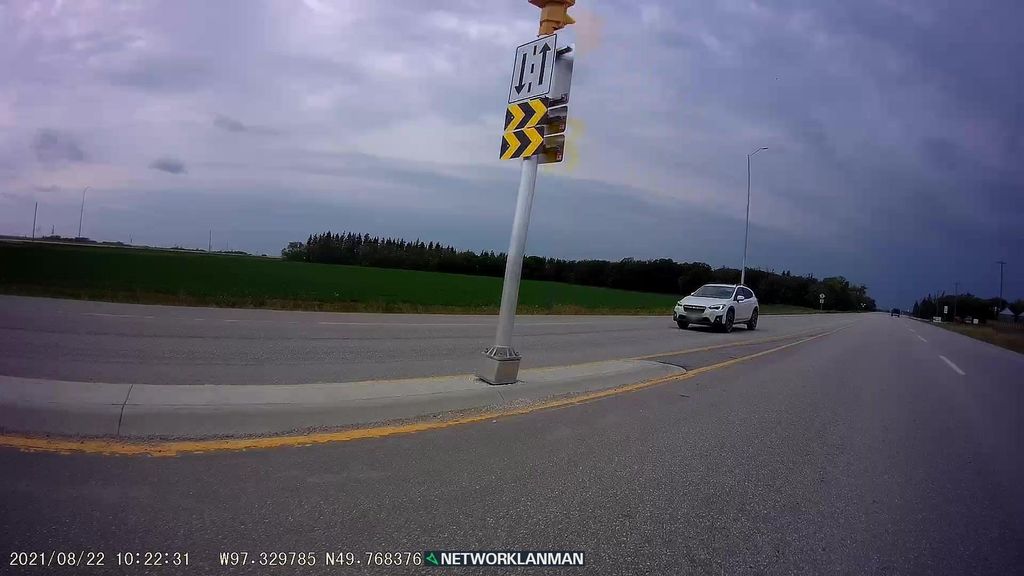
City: winnipeg